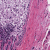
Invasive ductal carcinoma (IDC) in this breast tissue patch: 0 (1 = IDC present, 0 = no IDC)